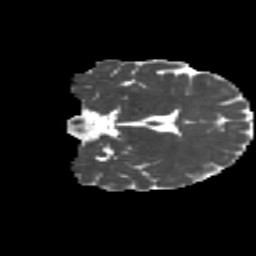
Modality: MD
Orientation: coronal
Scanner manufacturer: siemens
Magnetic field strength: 3 T
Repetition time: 4.16 s
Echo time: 0.0806 s